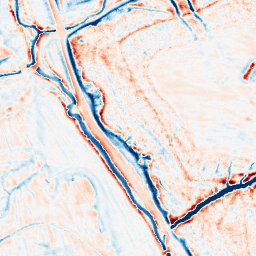
Category: edge_preserving
Decomposition family: bilateral
Decomposition parameters: d: 15
sigma_color: 100
sigma_space: 100
Upsampling method: regularized
Upsampling parameters: scale: 4
lambda_reg: 0.001
Upsampling scale: 4